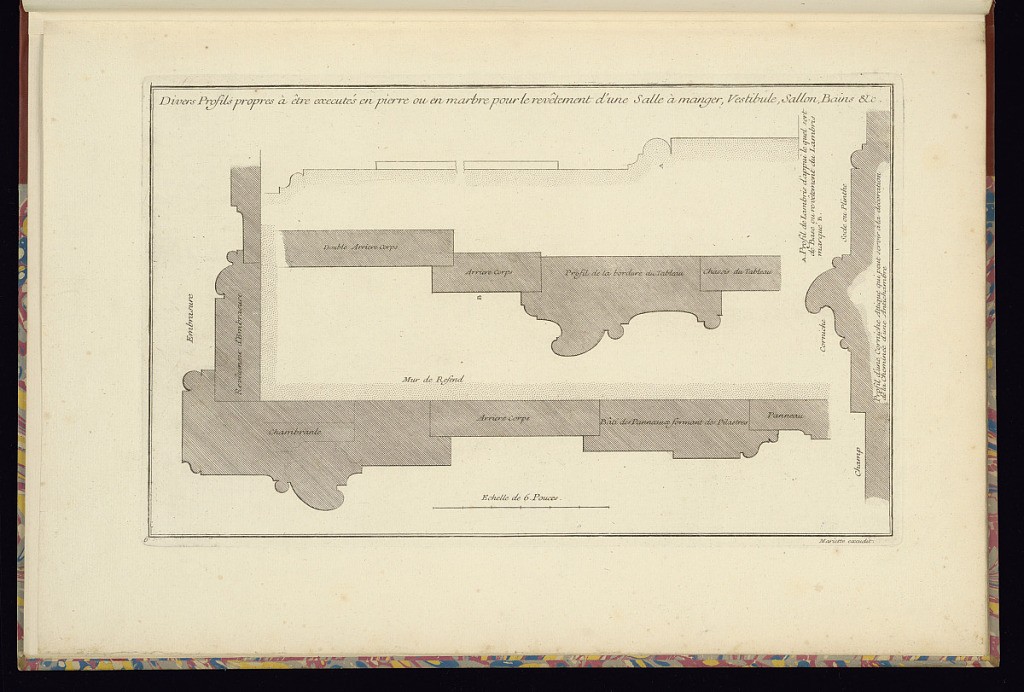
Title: Molding Designs and Sections
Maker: Jean Mariette, French, 1660–1742
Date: late 17th–mid- 18th century
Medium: Etching and engraving on laid paper
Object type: Print
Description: Molding designs for interior walls and cornices with section views. Each component is titled and there is a scale in the lower center. The plate is titled, numbered, and signed with the publisher's address.